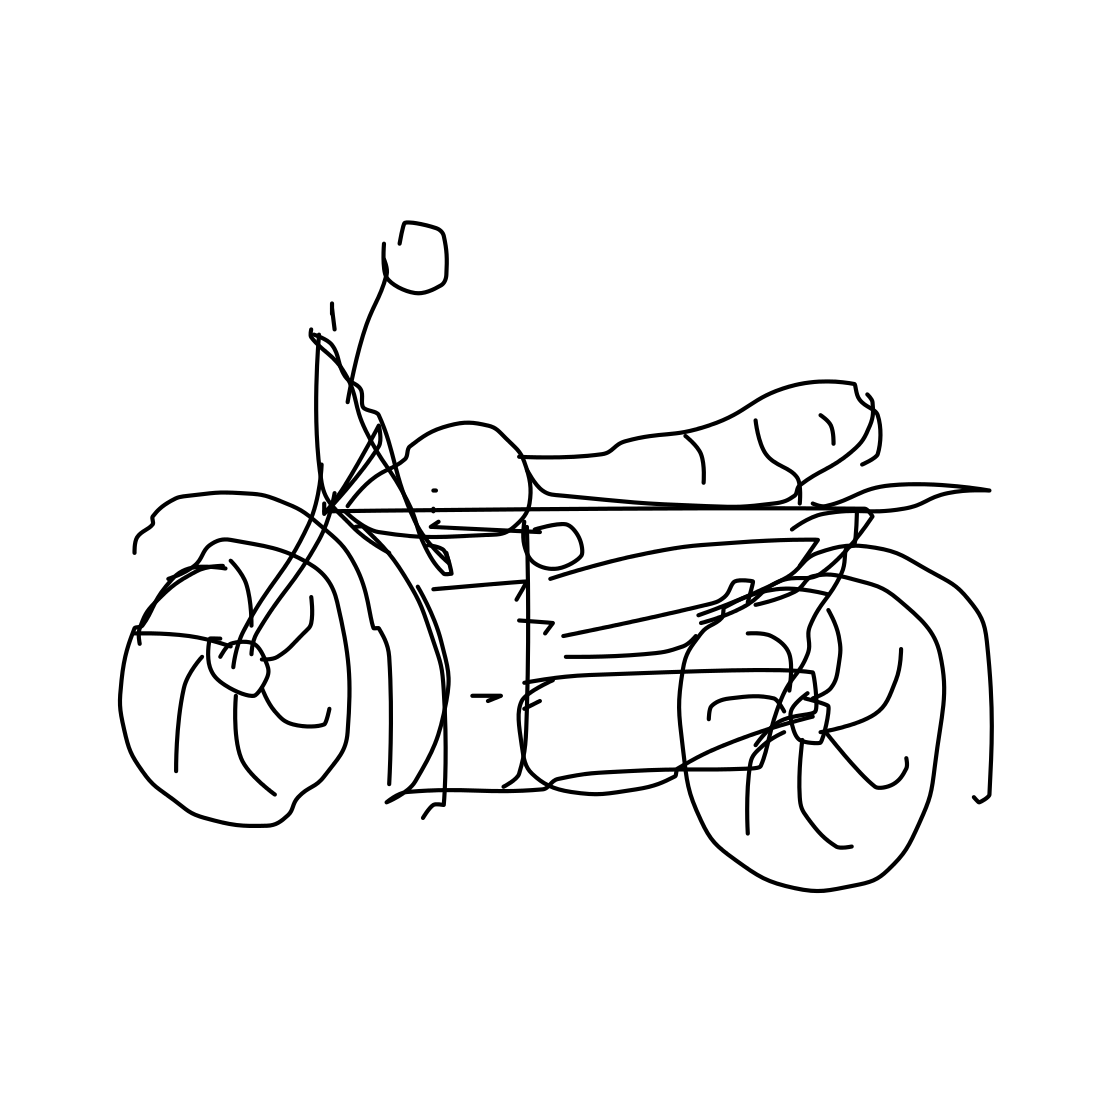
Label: motorbike